Field crop: maize
Growth stage: 2
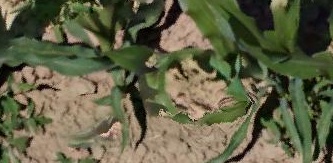
Species: maize